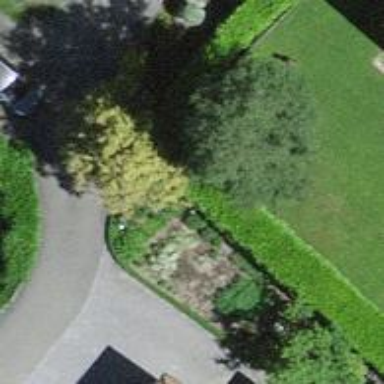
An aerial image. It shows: Hedge acting as barrier.